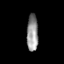
Tissue: prostate
Cell type: Fibroblasts
Senescence score: 0.7082
Nuclear area (px): 408
Mean DAPI intensity: 147.255